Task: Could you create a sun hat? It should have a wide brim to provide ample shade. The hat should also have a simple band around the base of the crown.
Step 89:
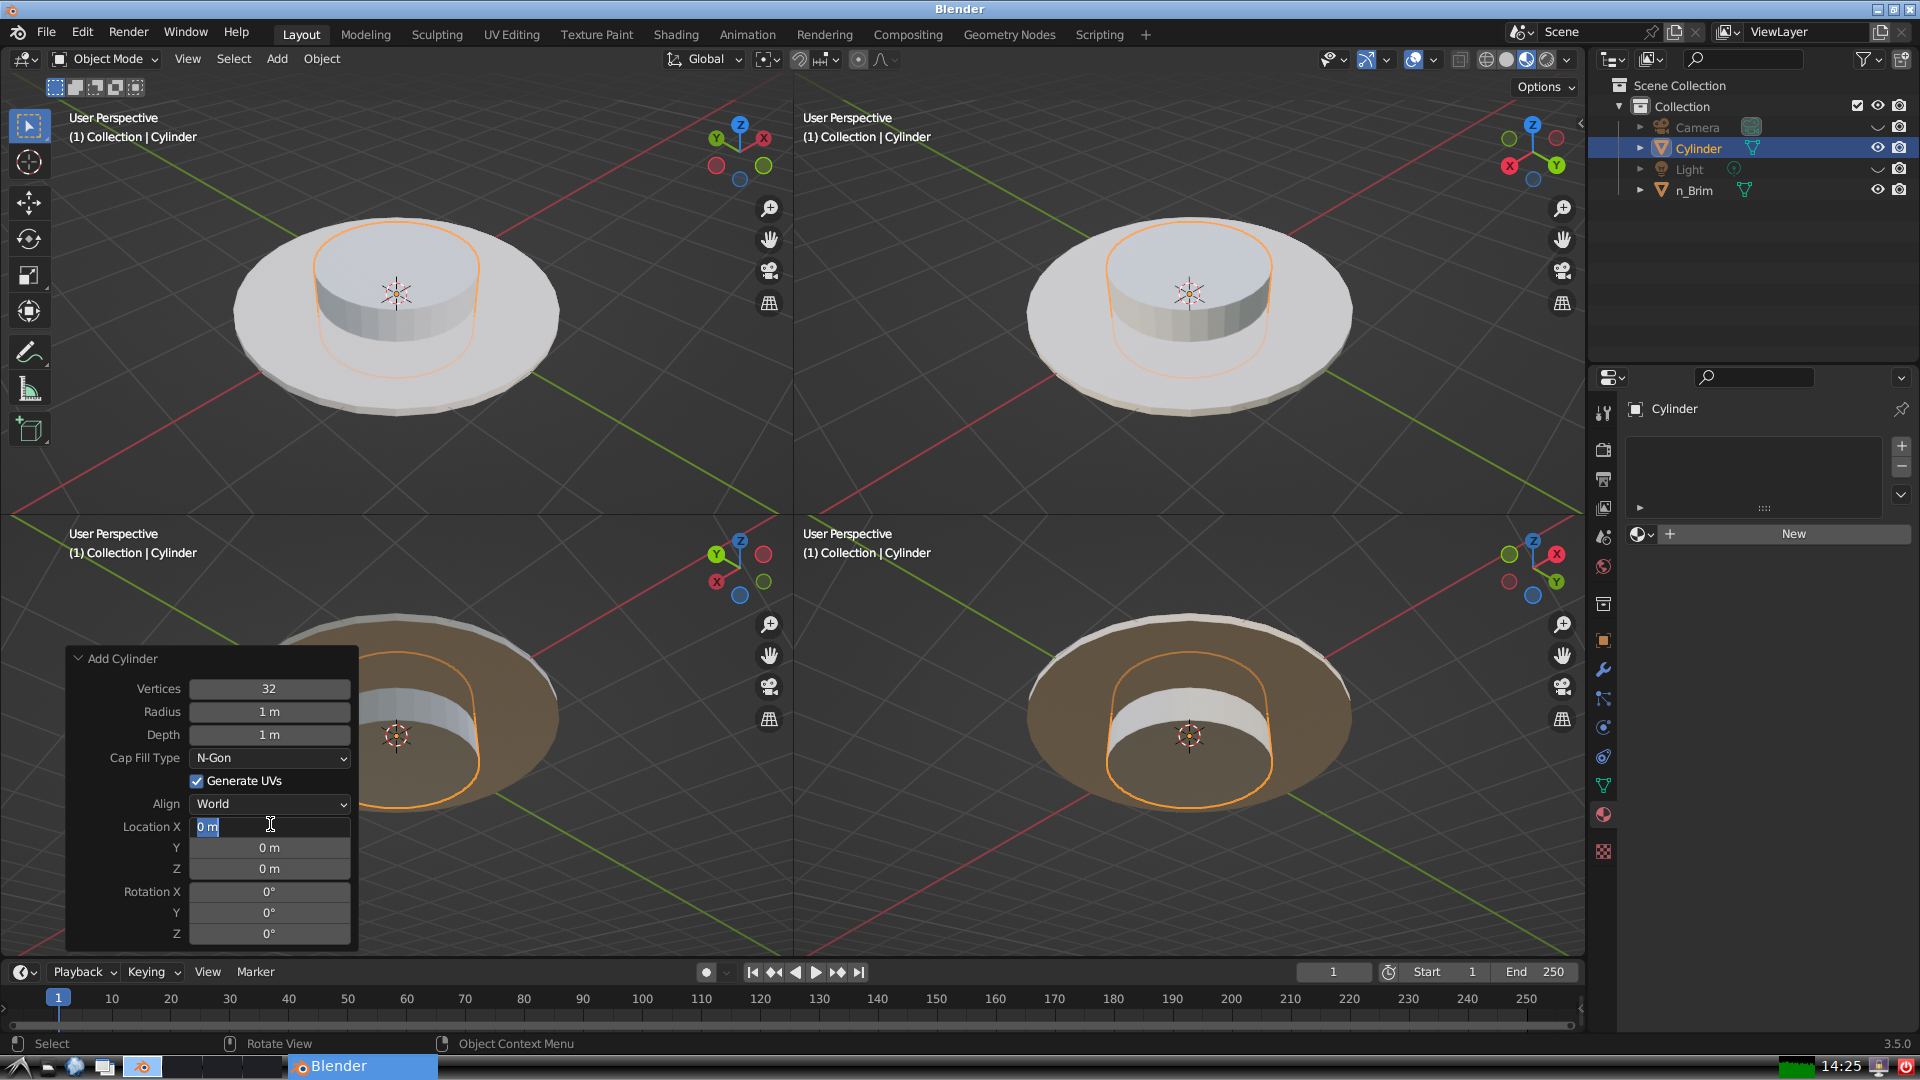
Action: input_text: 0.0